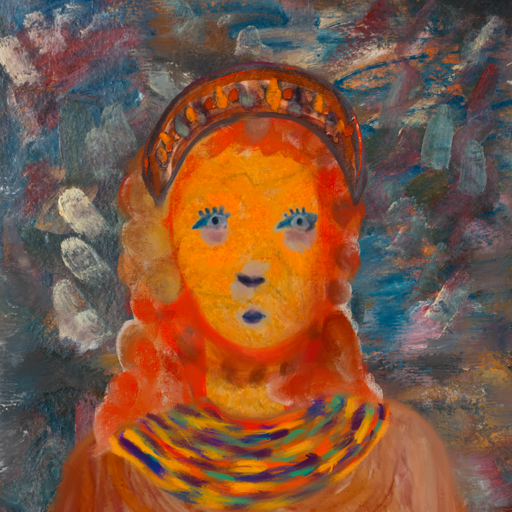
Background: Boggyland, Head And Neck Front: Sisters, Face Front: Hill_Girl, Bust: Pious_Lady, Hair Front: Rupkatha, Head Accessory: Hypocrite, Second Necklace: An_Impression_2, Necklace: Blank, Baby: Blank